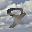
Label: 9